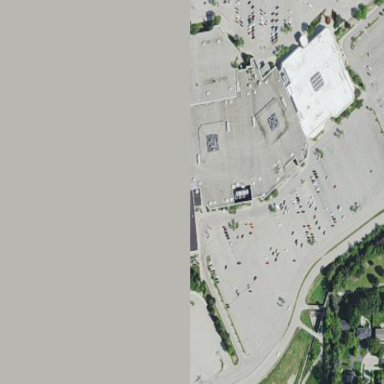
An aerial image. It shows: Retail area with mall.